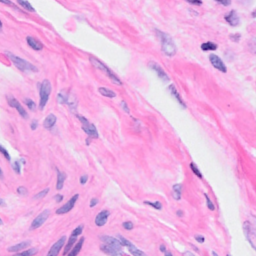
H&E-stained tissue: Breast